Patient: sex M, age 60
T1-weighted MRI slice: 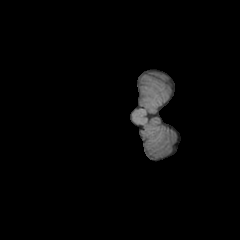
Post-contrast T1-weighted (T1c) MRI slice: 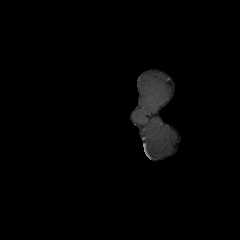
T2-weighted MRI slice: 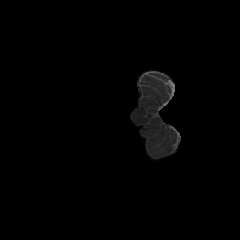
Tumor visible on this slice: no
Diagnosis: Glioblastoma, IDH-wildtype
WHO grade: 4